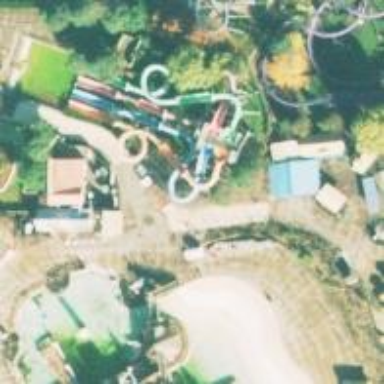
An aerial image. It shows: Water slide attraction.